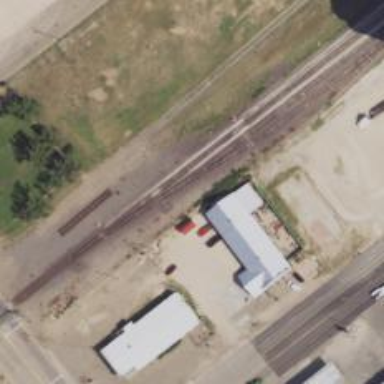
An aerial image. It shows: Railway siding for service.